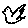
Label: bird